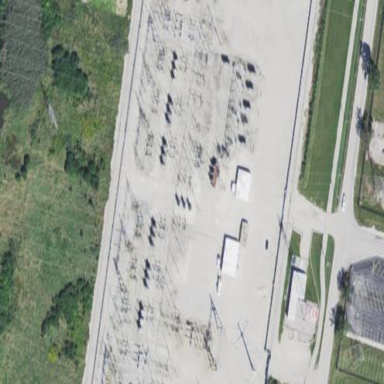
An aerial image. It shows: Outdoor power substation with fence surrounding it. The substation operates at the transmission level.